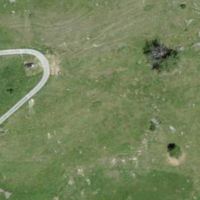
EUNIS habitat code: 26
Species observed at this site:
Linaria vulgaris
Campanula glomerata
Lilium bulbiferum